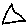
Label: triangle